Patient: sex M, age 63
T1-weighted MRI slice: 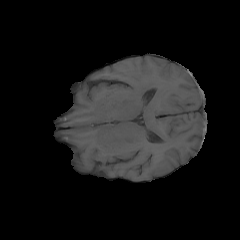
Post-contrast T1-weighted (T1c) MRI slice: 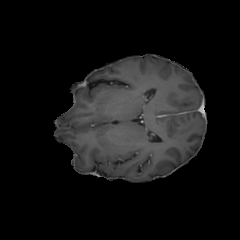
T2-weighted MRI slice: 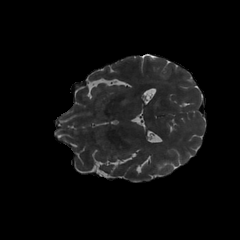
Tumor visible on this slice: yes
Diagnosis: Glioblastoma, IDH-wildtype
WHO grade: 4